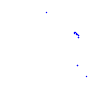
Particle: kaon